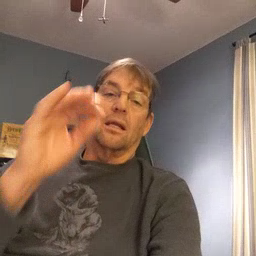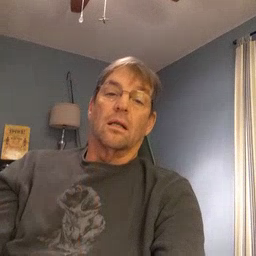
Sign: cat